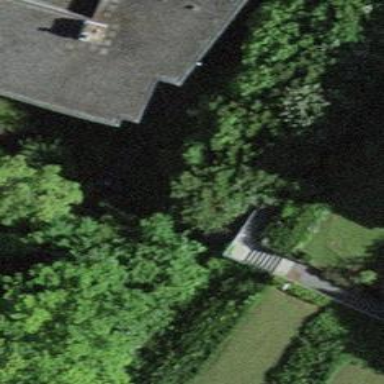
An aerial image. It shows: Concrete steps.